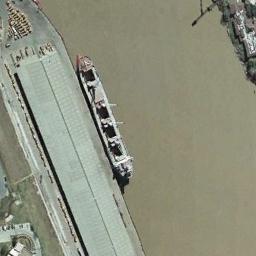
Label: ship